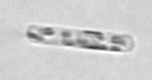
Label: Dactyliosolen_fragilissimus